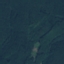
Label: Forest